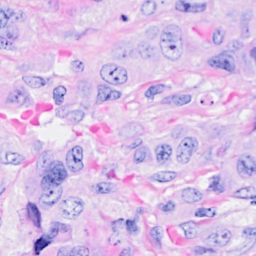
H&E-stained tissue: Breast